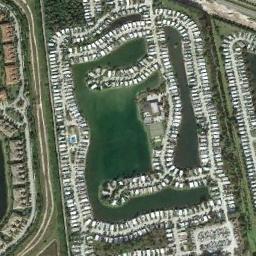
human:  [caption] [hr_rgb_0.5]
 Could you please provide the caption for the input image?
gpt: Many buildings are in the mobile home park .

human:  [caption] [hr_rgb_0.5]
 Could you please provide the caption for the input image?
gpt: The mobile home park is on the grass next to the road .

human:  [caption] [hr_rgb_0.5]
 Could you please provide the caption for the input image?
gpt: The dense mobile home park has lots of neatly arranged white mobile homes and a lawn is surrounded by these mobile homes .

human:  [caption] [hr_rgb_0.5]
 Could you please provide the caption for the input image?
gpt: There are four rows of white mobile homes and a U-shaped path .

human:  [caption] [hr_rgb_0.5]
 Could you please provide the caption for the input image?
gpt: There are many white buildings around a lake in the mobile home park .